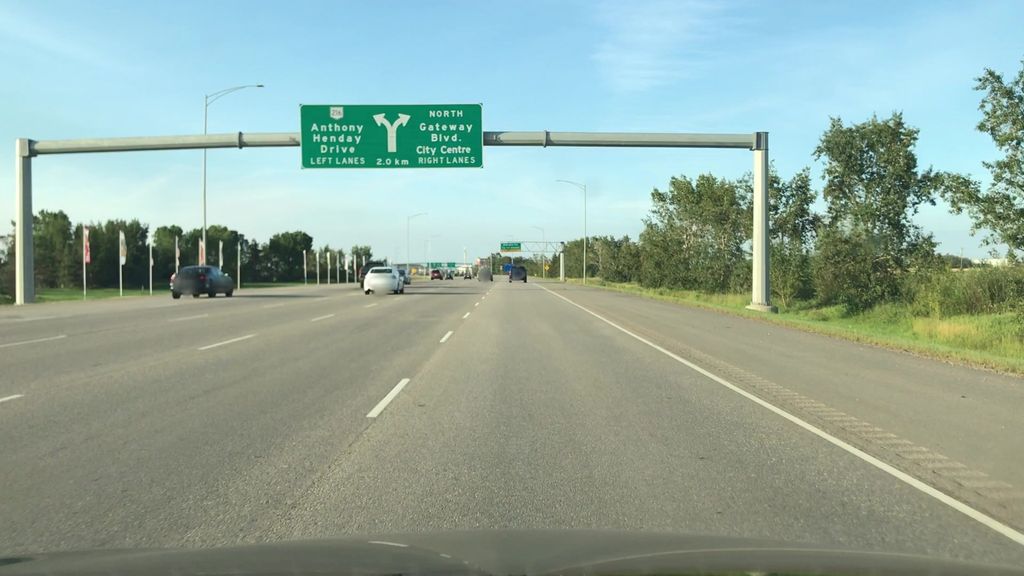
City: edmonton